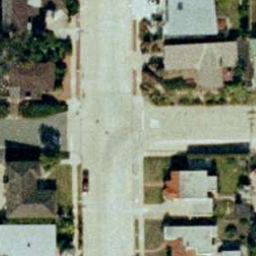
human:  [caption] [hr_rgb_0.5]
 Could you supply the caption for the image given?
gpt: An intersection with some houses and plants at the corners .

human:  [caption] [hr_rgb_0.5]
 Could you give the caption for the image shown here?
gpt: A desolate intersection only with some houses and plants at the corners .

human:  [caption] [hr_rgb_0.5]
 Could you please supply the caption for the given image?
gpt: A desolate intersection with no cars or pedestrians .

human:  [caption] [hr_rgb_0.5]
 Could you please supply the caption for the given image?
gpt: An intersection with no cars or pedestrians on the road .

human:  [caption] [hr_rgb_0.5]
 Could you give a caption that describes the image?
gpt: An intersection with two roads vertical to each other .